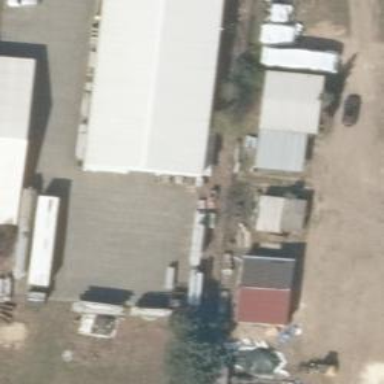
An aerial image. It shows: Industrial building with gabled roof.